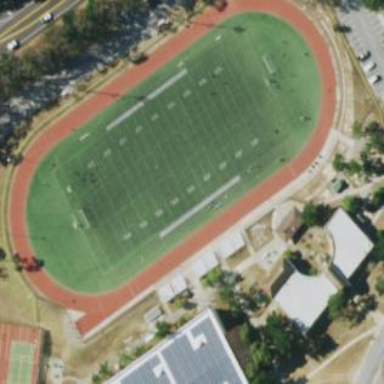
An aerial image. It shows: Pitch for American football.